Question: I need to set a template for mailing using a table,
I looks fine:
but in Ie7 it does not respect its dimensions/margins/paddings
Markup:
HTML:
'''
<table>
<tr>
<th>
<h1>Esta semana hablamos de....</h1>
</th>
</tr>
<tr>
<td>
<h2>Nuestra Cultura</h2>
</td>
</tr>
<tr>
<td>
<p>
Lorem Ipsum es simplemente el texto de relleno de las imprentas y archivos de texto. Lorem Ipsum ha sido el texto de relleno estandar de las industrias desde el ano 1500, cuando un impresor (N. del T. persona que se dedica a la imprenta) desconocido uso una galeria de textos y los mezclo de tal manera que logro hacer un libro de textos especimen. No solo sobrevivio 500 anos, sino que tambien ingreso como texto de relleno en documentos electronicos, quedando esencialmente igual al original. Fue popularizado en los 60s con la creacion de las hojas "Letraset", las cuales contenian pasajes de Lorem Ipsum, y mas recientemente con software de autoedicion, como por ejemplo Aldus PageMaker, el cual incluye versiones de Lorem Ipsum.
</p>
<p>
Lorem Ipsum es simplemente el texto de relleno de las imprentas y archivos de texto. Lorem Ipsum ha sido el texto de relleno estandar de las industrias desde el ano 1500, cuando un impresor (N. del T. persona que se dedica a la imprenta) desconocido uso una galeria de textos y los mezclo de tal manera que logro hacer un libro de textos especimen. No solo sobrevivio 500 anos, sino que tambien ingreso como texto de relleno en documentos electronicos, quedando esencialmente igual al original.
</p>
</td>
</tr>
</table>
'''
CSS:
'''
body{
background:#fAfAfA;
}
table {
position:relative;
width:650px;
background:url(fnd.jpg) center bottom no-repeat;
font-family:'Myriad Pro',arial;
margin:0 auto;
padding:0 25px 85px;
border-collapse:collapse;
border-spacing: 0;
display:block;
}
table th h1 {
font-size:35px;
color:#808080;
}
h1 {
text-align:left;
}
table td h2 {
font-weight:700;
margin:0;
font-size:21px;
}
h2,p {
padding:0px 0px 0px 20px;
}
h2{
padding-top:20px;}
table td {
background:#FFF;
}
td,th,tr {
border:0;
margin:0;
width:600px;
}
'''
-edit-
PRINTS

I don't think i am using any special property, am i?
-EDIT-
Basically i only need a 25px padding in the table, but it doesn't work!!!
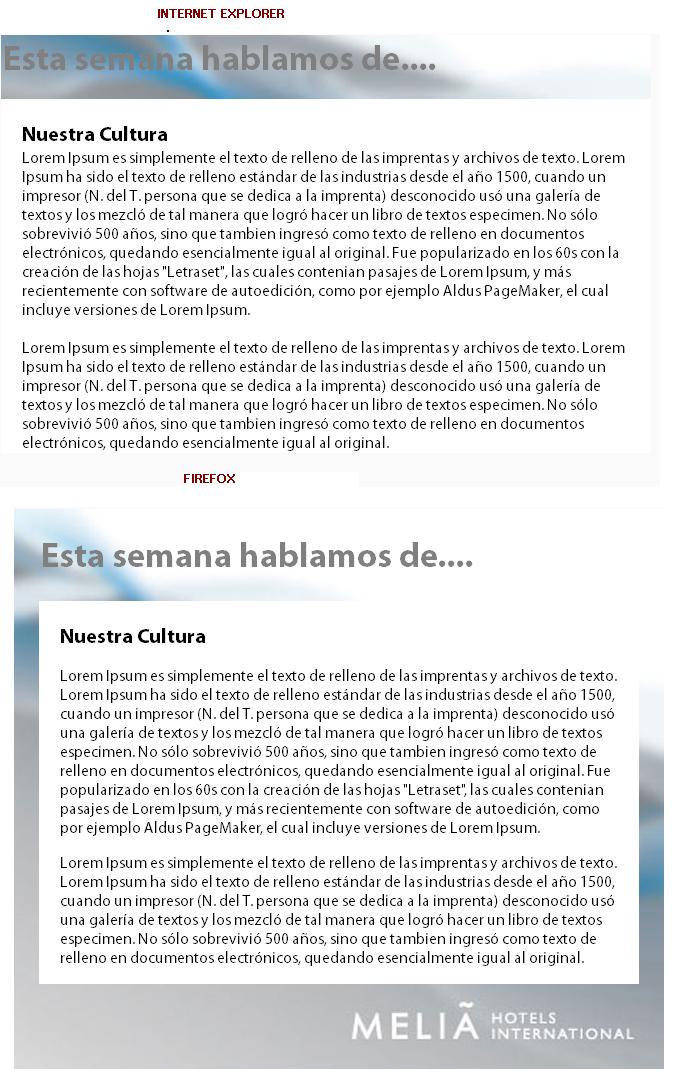
Answer: Few things to take care of:
- '<table>'- 'body'- - 'vertical-align:top;''td''th'- '<a>'- '<table cellpadding="0">'- - 'zoom:1'
There are some other catches but already following this notes will give you satisfactory results cross platforms.
Try this solution:
'''
<!DOCTYPE html PUBLIC "-//W3C//DTD XHTML 1.0 Transitional//EN" "http://www.w3.org/TR/xhtml1/DTD/xhtml1-transitional.dtd">
<html xmlns="http://www.w3.org/1999/xhtml" >
<head>
<title>Untitled Page</title>
<style type="text/css">
body{
background:#fAfAfA;
}
#wrapper {
width:650px;margin:0 auto;
padding:25px;
background:red;
}
table {
position:relative;
font-family:"Myriad Pro", Arial, Helvetica, sans-serif;
margin:0 auto;
padding:0;
border-collapse:collapse;
border-spacing:0;
}
table th {
padding:0;
text-align:left;
vertical-align:top;
}
table th h1 {
font-size:35px;
font-family:"Myriad Pro", Arial, Helvetica, sans-serif;
color:#808080;
margin:0;
padding:0 40px 15px 0;
}
table td {
background:#fff;
padding:0 20px;
vertical-align:top;
}
table td h2 {
margin:0;
font-size:21px;
font-weight:bold;
font-family:"Myriad Pro", Arial, Helvetica, sans-serif;
padding:20px 0;
}
table td p {
margin:0;
padding:0 0 20px 0;
}
</style>
</head>
<body>
<div id="wrapper">
<table cellpadding="0">
<tr>
<th>
<h1>Esta semana hablamos de....</h1>
</th>
</tr>
<tr>
<td>
<h2>Nuestra Cultura</h2>
</td>
</tr>
<tr>
<td>
<p>
Lorem Ipsum es simplemente el texto de relleno de las imprentas y archivos de texto. Lorem Ipsum ha sido el texto de relleno estandar de las industrias desde el ano 1500, cuando un impresor (N. del T. persona que se dedica a la imprenta) desconocido uso una galeria de textos y los mezclo de tal manera que logro hacer un libro de textos especimen. No solo sobrevivio 500 anos, sino que tambien ingreso como texto de relleno en documentos electronicos, quedando esencialmente igual al original. Fue popularizado en los 60s con la creacion de las hojas "Letraset", las cuales contenian pasajes de Lorem Ipsum, y mas recientemente con software de autoedicion, como por ejemplo Aldus PageMaker, el cual incluye versiones de Lorem Ipsum.
</p>
<p>
Lorem Ipsum es simplemente el texto de relleno de las imprentas y archivos de texto. Lorem Ipsum ha sido el texto de relleno estandar de las industrias desde el ano 1500, cuando un impresor (N. del T. persona que se dedica a la imprenta) desconocido uso una galeria de textos y los mezclo de tal manera que logro hacer un libro de textos especimen. No solo sobrevivio 500 anos, sino que tambien ingreso como texto de relleno en documentos electronicos, quedando esencialmente igual al original.
</p>
</td>
</tr>
</table>
</div>
</body>
</html>
'''